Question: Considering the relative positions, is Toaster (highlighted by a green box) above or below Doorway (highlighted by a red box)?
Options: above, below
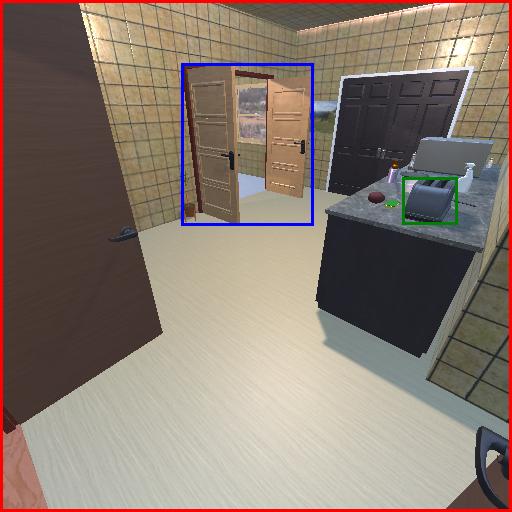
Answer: above